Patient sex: F
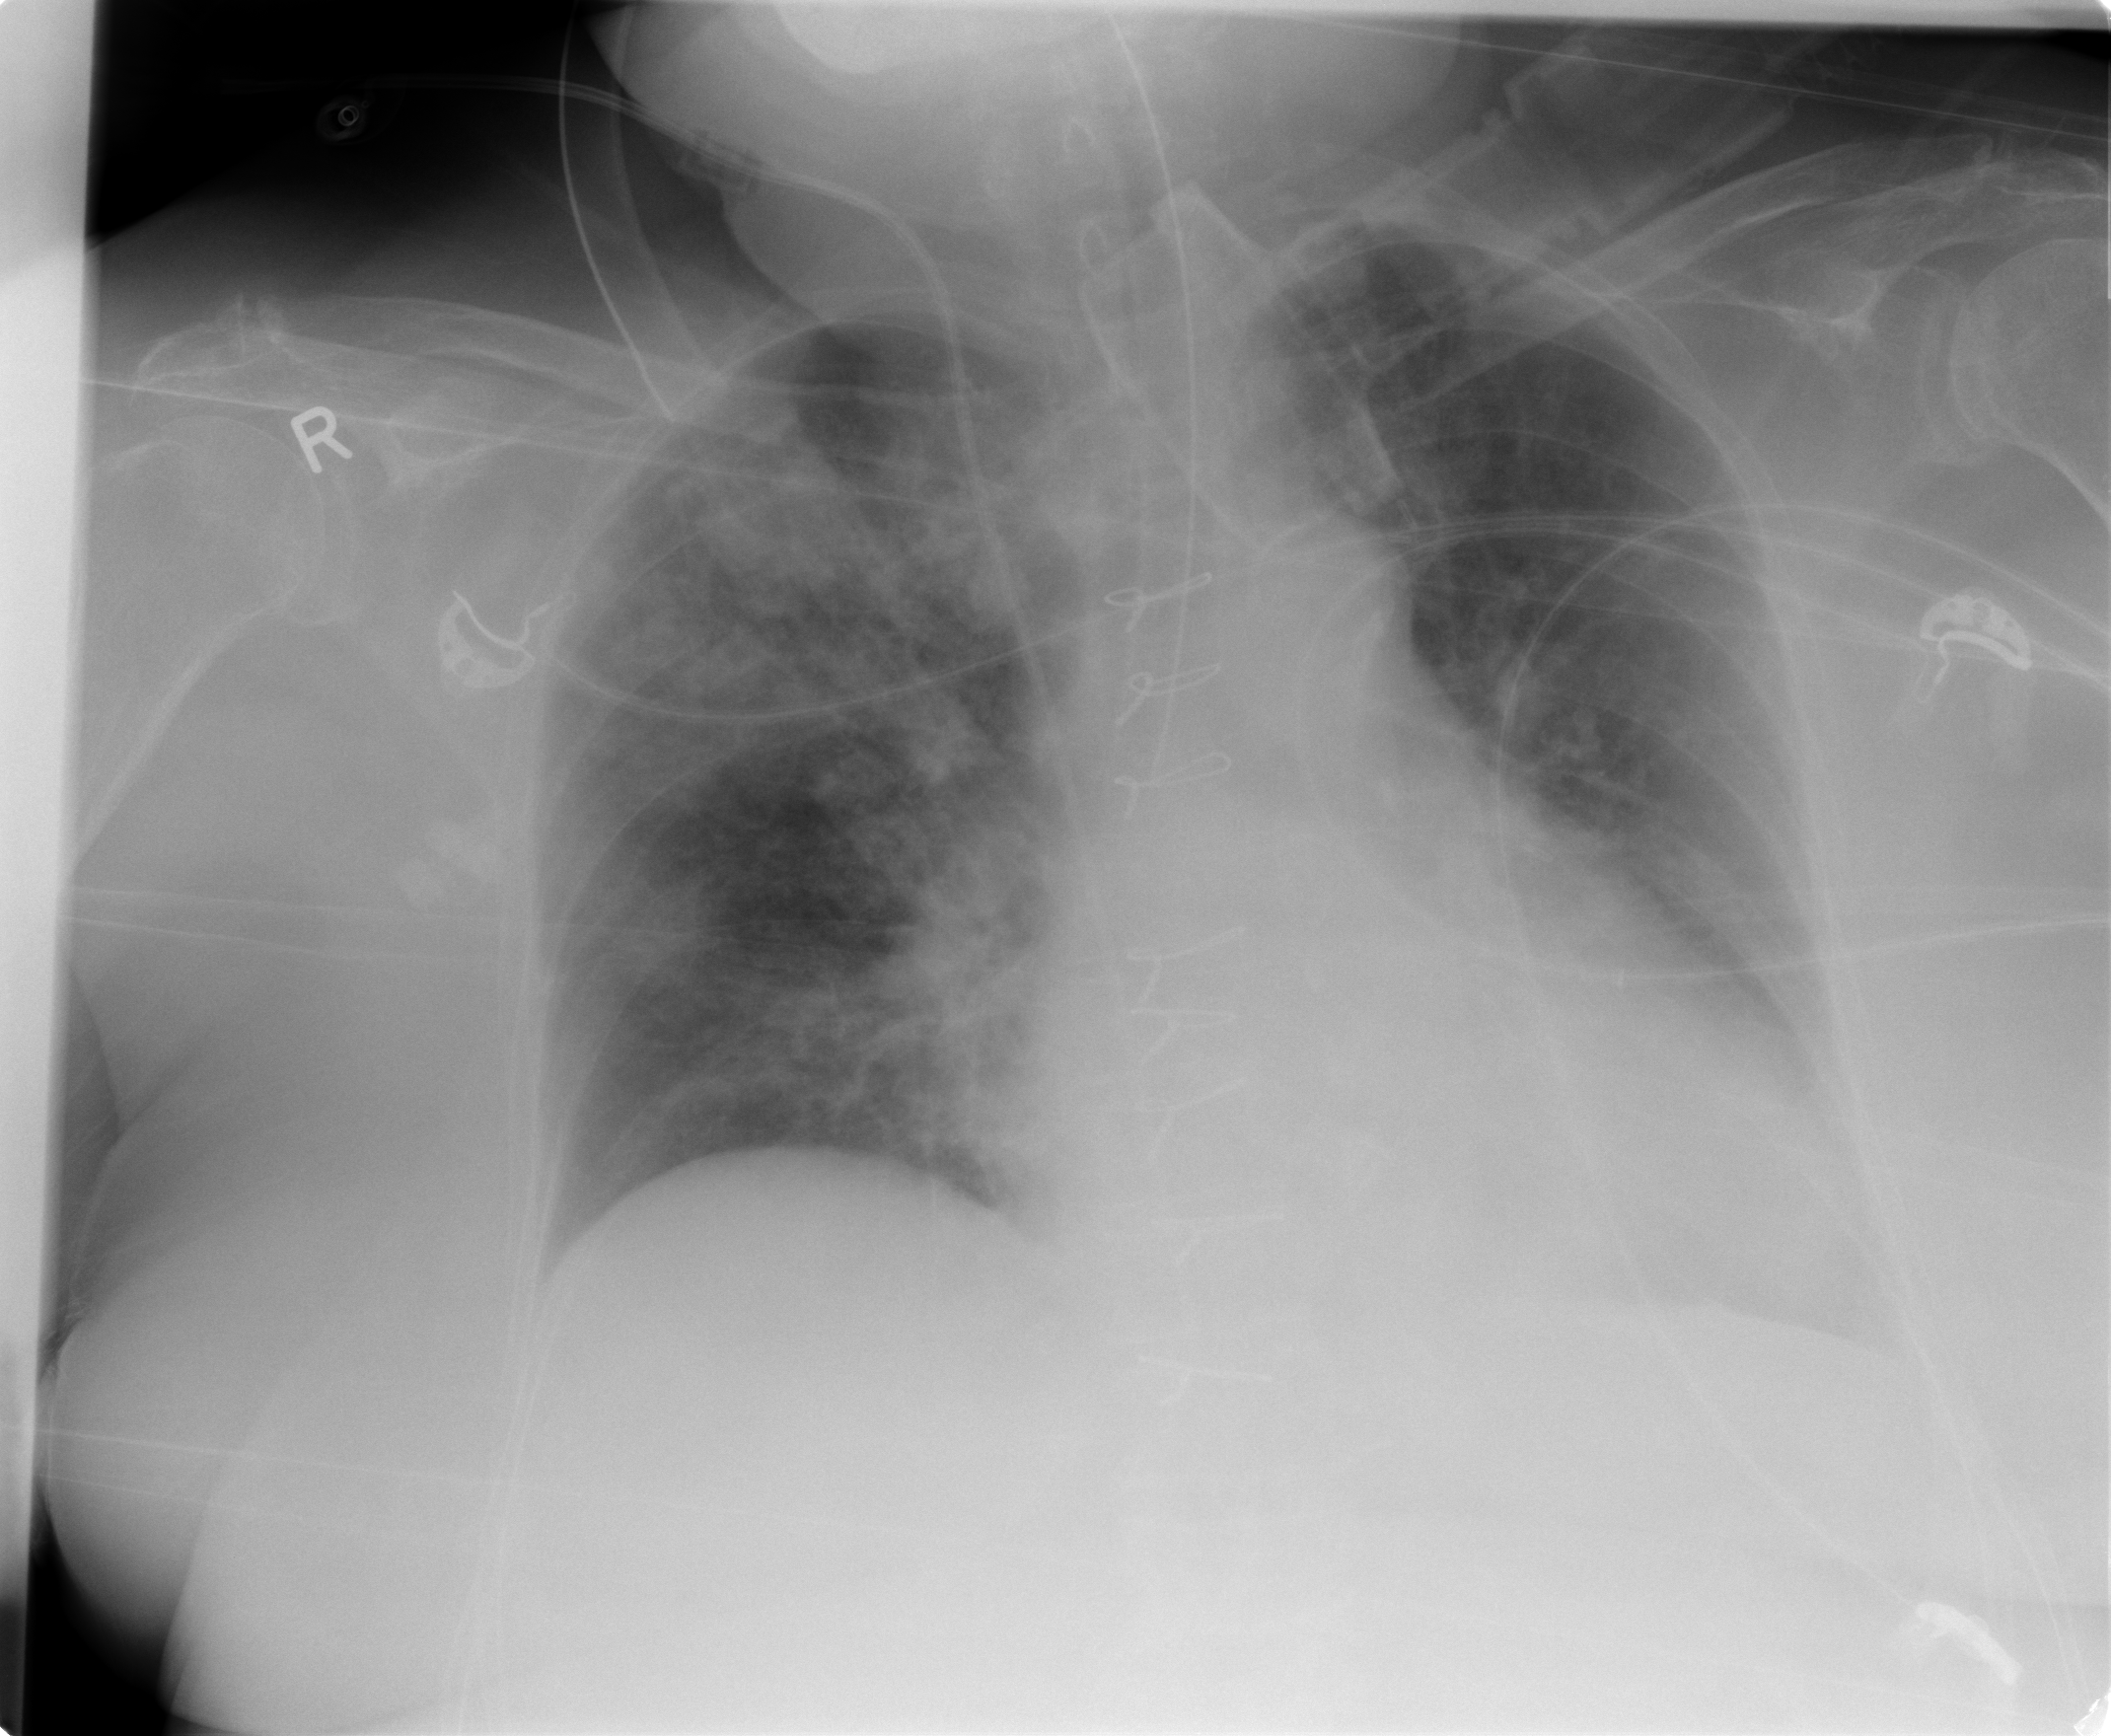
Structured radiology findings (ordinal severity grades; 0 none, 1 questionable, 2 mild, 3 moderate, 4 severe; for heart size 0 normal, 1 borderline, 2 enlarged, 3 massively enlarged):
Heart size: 2
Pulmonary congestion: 2
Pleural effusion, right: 0
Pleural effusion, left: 0
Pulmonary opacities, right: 3
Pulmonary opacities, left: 0
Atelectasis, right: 0
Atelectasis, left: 2